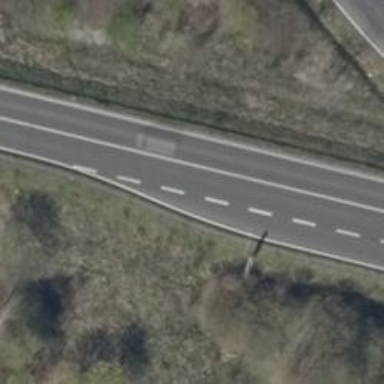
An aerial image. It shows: Trunk motorroad.